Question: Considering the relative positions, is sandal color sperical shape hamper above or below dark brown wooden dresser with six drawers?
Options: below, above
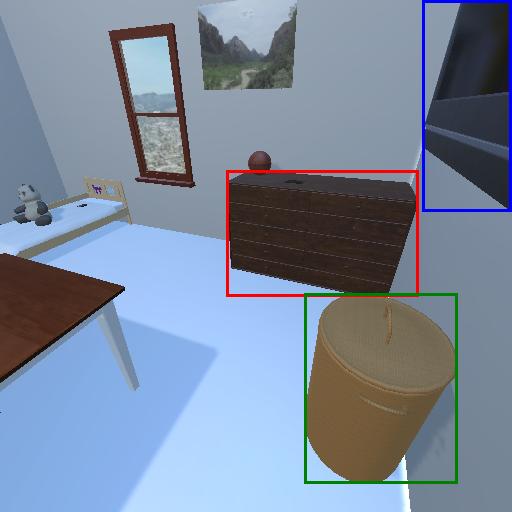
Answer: below